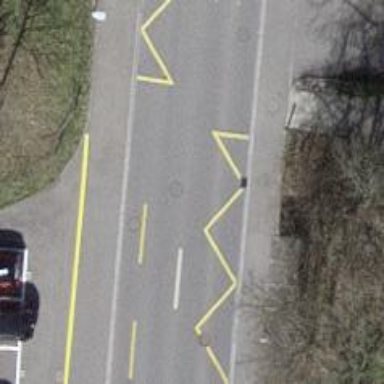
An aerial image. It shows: Bus stop with stop position for public transport.